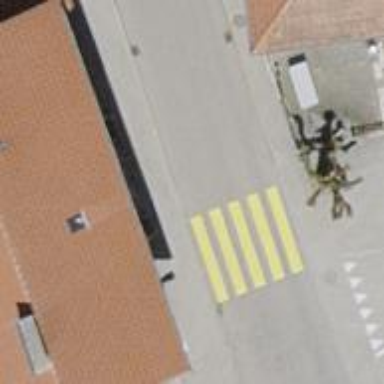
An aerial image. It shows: Marked crossing on the road.